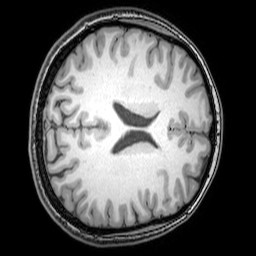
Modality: T1w
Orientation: axial
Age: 26
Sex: female
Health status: healthy
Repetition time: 0.081 s
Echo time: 0.037 s